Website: lowes
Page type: delivery-shipping
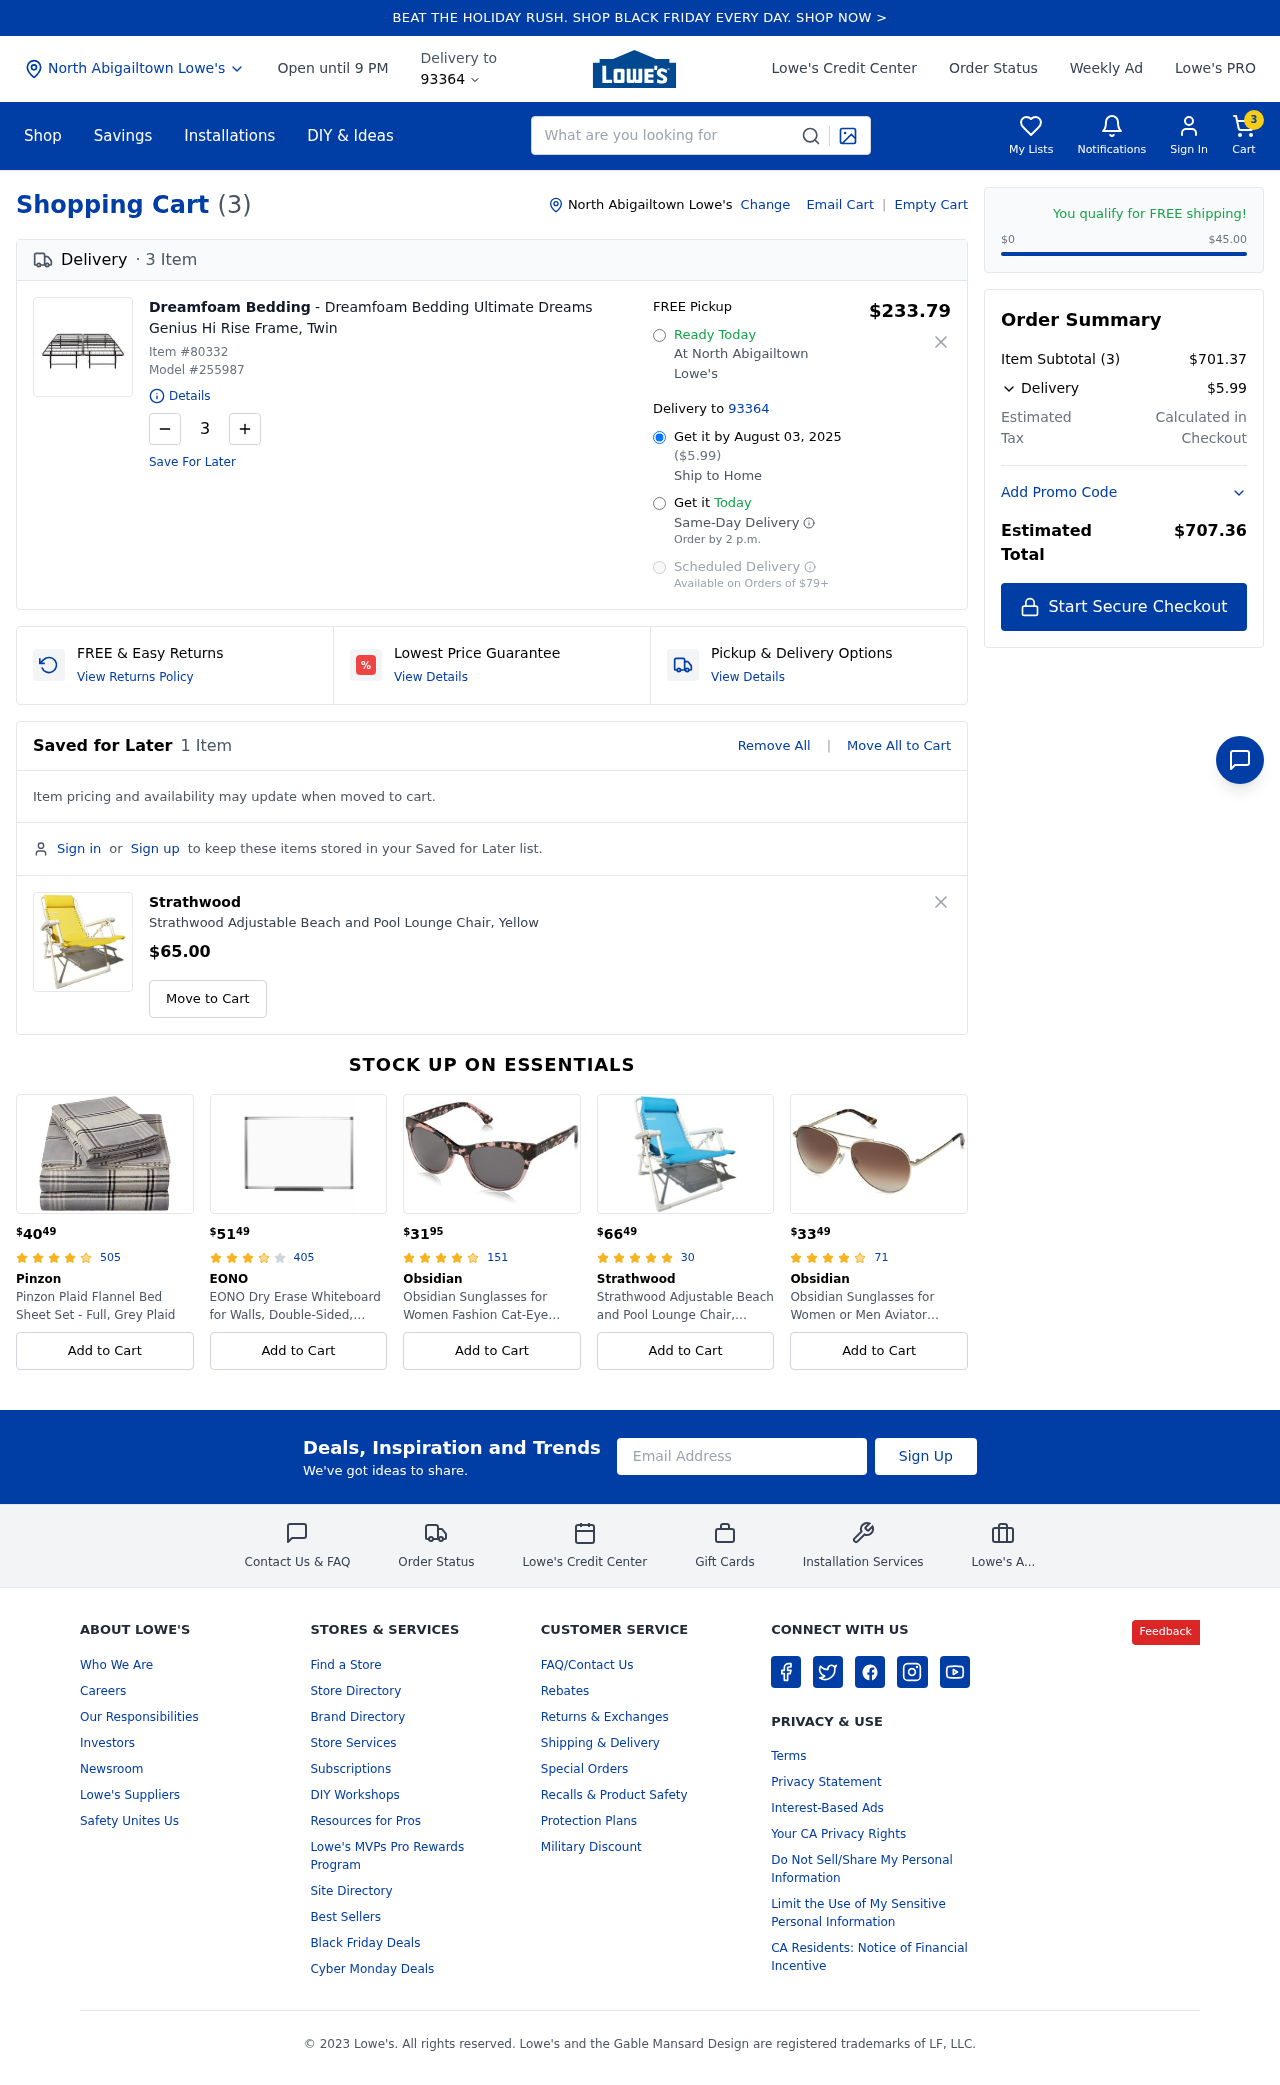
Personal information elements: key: PII_CITY
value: North Abigailtown
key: PII_EMAIL
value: gary_phillips@gmail.com
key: PII_POSTCODE
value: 93364
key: PII_CITY2
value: North Abigailtown
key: PII_CITY3
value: North Abigailtown
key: PII_POSTCODE2
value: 93364
Product elements: key: PRODUCT1_BRAND
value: Dreamfoam Bedding
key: PRODUCT1_NAME
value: Dreamfoam Bedding Ultimate Dreams Genius Hi Rise Frame, Twin
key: PRODUCT1_PRICE
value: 233.79
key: PRODUCT1_QUANTITY
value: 3
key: PRODUCT2_BRAND
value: Strathwood
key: PRODUCT2_NAME
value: Strathwood Adjustable Beach and Pool Lounge Chair, Yellow
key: PRODUCT2_PRICE
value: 65
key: PRODUCT1_ITEM_NUMBER
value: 80332
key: PRODUCT1_MODEL_NUMBER
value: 255987
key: PRODUCT3_PRICE
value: $4049
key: PRODUCT3_NUM_RATINGS
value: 505
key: PRODUCT3_BRAND
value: Pinzon
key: PRODUCT3_NAME
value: Pinzon Plaid Flannel Bed Sheet Set - Full, Grey Plaid
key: PRODUCT4_PRICE
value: $5149
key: PRODUCT4_NUM_RATINGS
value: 405
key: PRODUCT4_BRAND
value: EONO
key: PRODUCT4_NAME
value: EONO Dry Erase Whiteboard for Walls, Double-Sided, Magnetic 90 x 120 cm Board, Silver Aluminum Frame
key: PRODUCT5_PRICE
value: $3195
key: PRODUCT5_NUM_RATINGS
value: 151
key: PRODUCT5_BRAND
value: Obsidian
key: PRODUCT5_NAME
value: Obsidian Sunglasses for Women Fashion Cat-Eye Frame 11, Blush Tortoise, 53.5 mm
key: PRODUCT6_PRICE
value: $6649
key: PRODUCT6_NUM_RATINGS
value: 30
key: PRODUCT6_BRAND
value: Strathwood
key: PRODUCT6_NAME
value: Strathwood Adjustable Beach and Pool Lounge Chair, Caribbean Blue
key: PRODUCT7_PRICE
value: $3349
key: PRODUCT7_NUM_RATINGS
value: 71
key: PRODUCT7_BRAND
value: Obsidian
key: PRODUCT7_NAME
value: Obsidian Sunglasses for Women or Men Aviator Frame 01
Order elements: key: ORDER_NUM_ITEMS
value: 3
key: ORDER_DELIVERY_DATE
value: August 03, 2025
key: ORDER_SHIPPING_COST
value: $5.99
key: ORDER_SUBTOTAL
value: $701.37
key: ORDER_TOTAL
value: $707.36
Search elements: key: HEADER_SEARCH
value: What are you looking for